Question: Below are some examples, when run inside the Python 3.4.3 Shell included in IDLE3 it will output special characters (icons). When I run this same code inside a terminal, the characters will not appear at all.
'''
""" Some print functions with backslashes.
In IDLE3 they will output 'special characters' or icons.
In a terminal, they will not output anything. """
#Somtimes a visual effect.
print ("a, \a") #telephone
print ("\a")
print ("b, \b") #checkmark
print ("c, \c") # just a '\c' output.
# other letters like '\c' kept out the rest of this list.
print ("f, \f") #quarter note (musical)
print ("n, \n") #newline
print ("r, \r") #halve note (musical)
print ("t, \tTabbed in")
#print ("u, \u") #syntaxerror
print ("\u0000") #empty
print ("\u0001") #left arrow
print ("\u0002") #left arrow underline
print ("\u0003") #right arrow (play)
print ("v, \v") #eighth note (musical)
print ("\x01") # == '\u0001' __________(x == 00 ?)
print ("\1") # == '\u0001' == '\x01'
#some more fooling around
print ("\1") #left arrow
print ("\2") #underlined left arrow
print ("\3") #right arrow
print ("\4") #underlined right arrow
print ("\5") #trinity
print ("\6") #Q-parking
print ("\7") #telephone
print ("\8")
print ("\9")
print ("\10") #checkmark
print ("\11 hi") #tab
print ("\12 hi") #newline
print ("\13") #8th note
print ("\14") #4th note
print ("\15") #halve note
print ("\16") #whole note
print ("\17") #double 8th note
print ("\18")
print ("\19")
print ("\20") #left arrow (black)
print ("\21") #right arrow (black)
print ("\22") #harry potter
print ("\23") #X-chrom-carrying cell
print ("\24") #Y-chrom-carrying cell
print ("\25") #diameter for lefties
print ("\26") #pentoid
print ("\27") #gamma?
print ("\28") #I finally realised this will have to do with triple
# binary per character? 111 = 7, stop = 8
print ("\30") #
print ("\31") # female
print ("\32") # male
print ("\33") #
print ("\34") # clock
print ("\35") # alfa / ichtus
print ("\36") # arc
print ("\37") # diameter
print ("\40hi") # spaces? I don't know.
# This does not work by the way:
##import string
###No visual effect.
##alfa = string.ascii_lowercase
##for x in alfa:
## print ("\%s" % x)
'''
Some of my Python Shell 3.4.3. output in IDLE3:

Are these 'special' characters c.q. icons used in any way? Is there some documentation I could have read that would have prevented me from asking this question?
I checked on other questions about this issue on Stack, but all I found was people trying to pass in 'foreign' (like from word symbols or whatever) characters and make them get printed by Python.
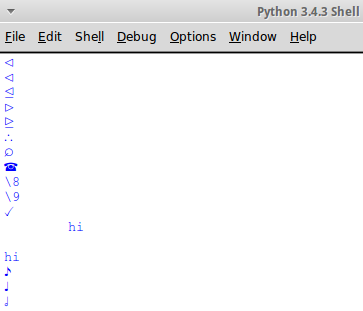
Answer: If you are in the IDLE and click "Options" and "Configure IDLE..." you see the font you are using. Fonts convert character numbers to what you see. A different font can produce different characters.
Example:
'''
>>> print(u'☠️')
☠️
'''
Which I looked for by searching <URL>.
Not all fonts support all characters.
Unicode characters are organized in <URL> where the skull is from.
# Encoding
Also an important question is which encoding you use. The encoding determines how characters are mapped to the <URL>' to the 'sys.stdout' to the console reading it and to the window manager. Each step only understands bytes - 256 possible characters.
So, there are various encodings, such as latin-1, which use the 256 possible characters and map them onto the unicode blocks. latin-1 uses the first two blocks, I think. There are encodings, such as UTF-8 which use 8 bits = 1 byte and more or utf-16 which uses 2 bytes and more or utf-32 which uses 4 bytes and more, which allow more characters to be transfered from the print through the different steps.
If I want to encode the skull and crossbones in latin-1 I would get this error:
'''
>>> u'☠️'.encode('latin-1')
Traceback (most recent call last):
File "<pyshell#32>", line 1, in <module>
u'☠️'.encode('latin-1')
UnicodeEncodeError: 'latin-1' codec can't encode character u'☠️' in position 0: ordinal not in range(256)
'''
Another example where I encode the russian letter zhe in the cyrillic code page and the latin one:
'''
>>> print u'zh', repr(u'zh'.encode('cp1251')) # cyrillic works
zh 'ae'
>>> print u'zh', repr(u'zh'.encode('cp1252')) # latin-1 fails
zh
Traceback (most recent call last):
File "<pyshell#41>", line 1, in <module>
print u'zh', repr(u'zh'.encode('cp1252')) # latin-1
File "C:\Python27\lib\encodings\cp1252.py", line 12, in encode
return codecs.charmap_encode(input,errors,encoding_table)
UnicodeEncodeError: 'charmap' codec can't encode character u'zh' in position 0: character maps to <undefined>
'''
To escape this encoding jungle, which can encode everything.
'''
>>> print u'zh☠️', repr(u'zh☠️'.encode('utf-8'))
zh☠️ 'zh☠️'
'''
Encoding and decoding with different encodings changes the character. If you want to use funny characters, use unicode and UTF-8.